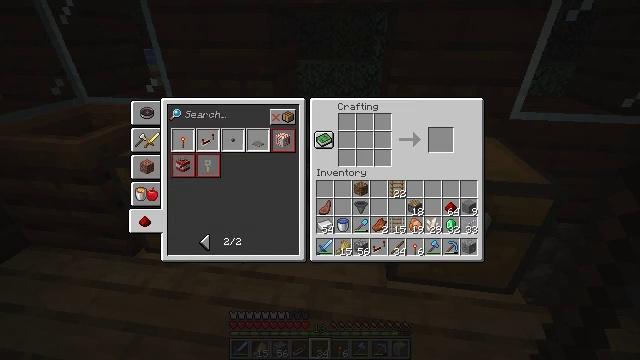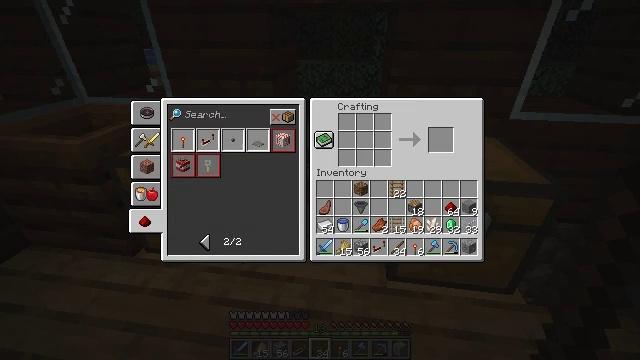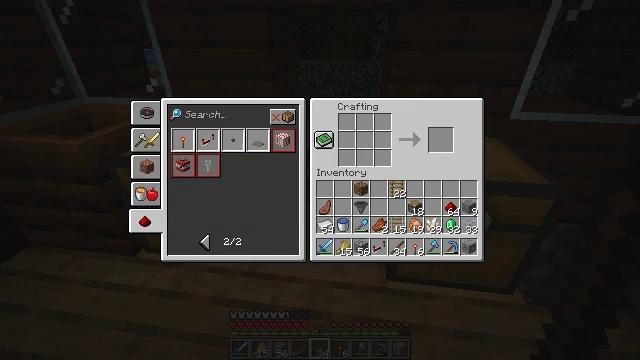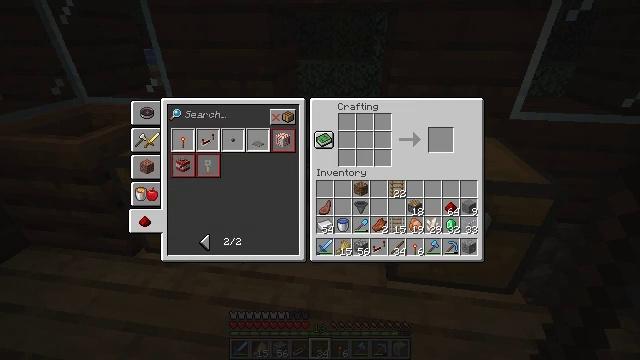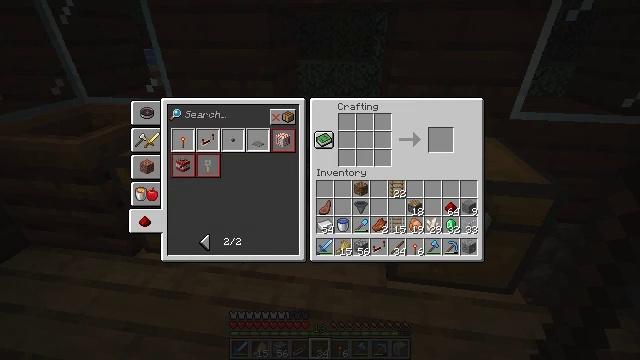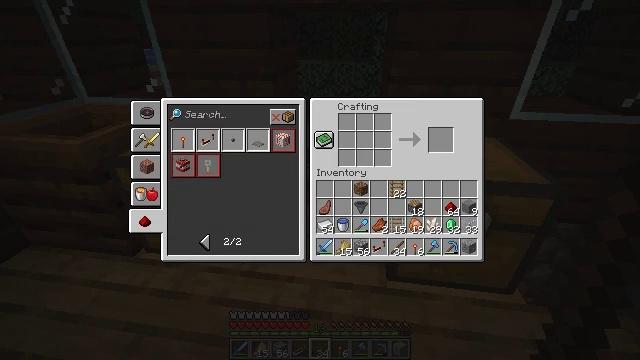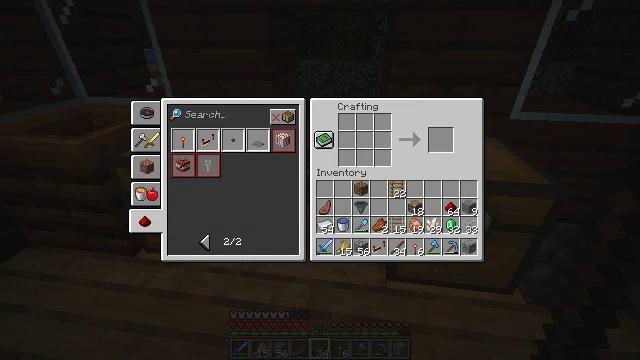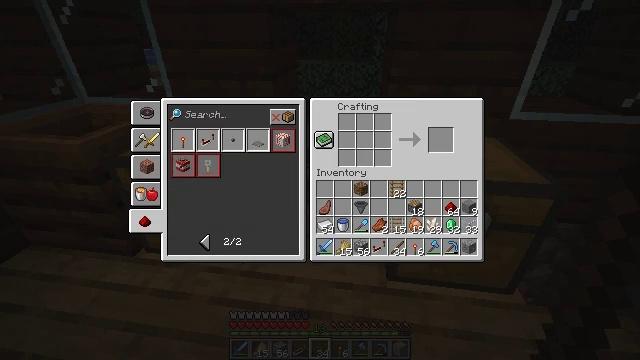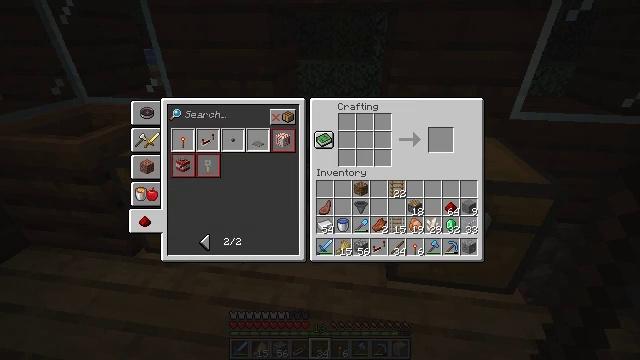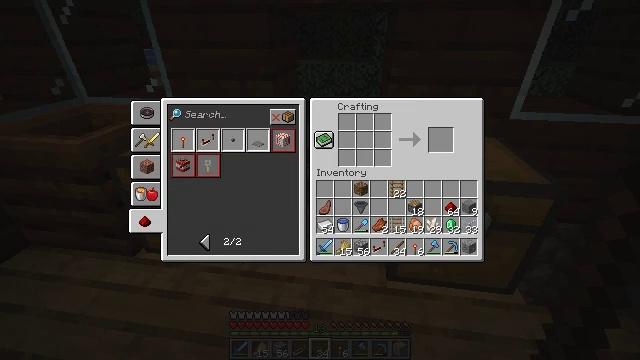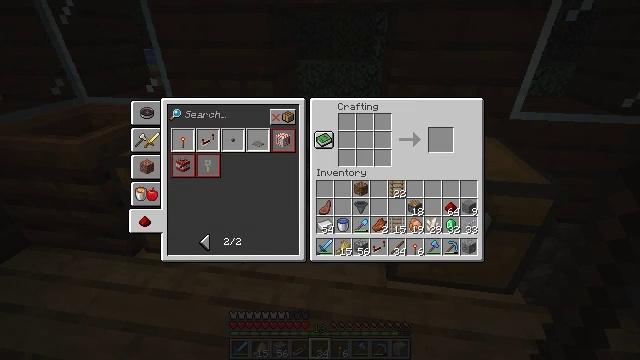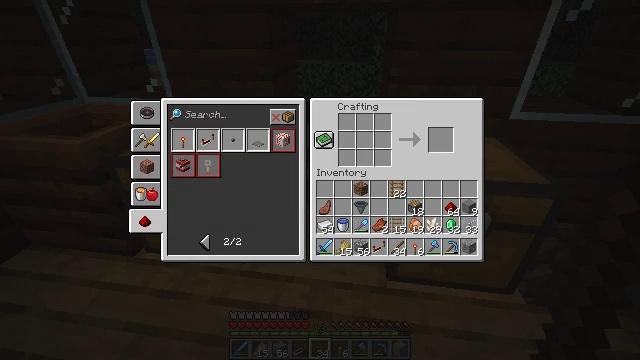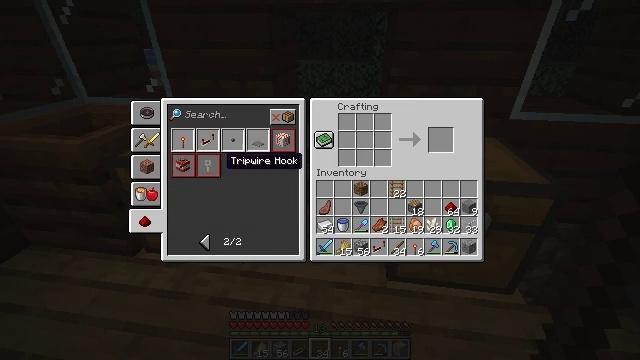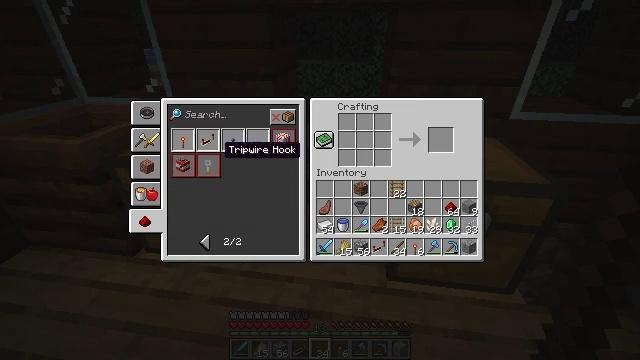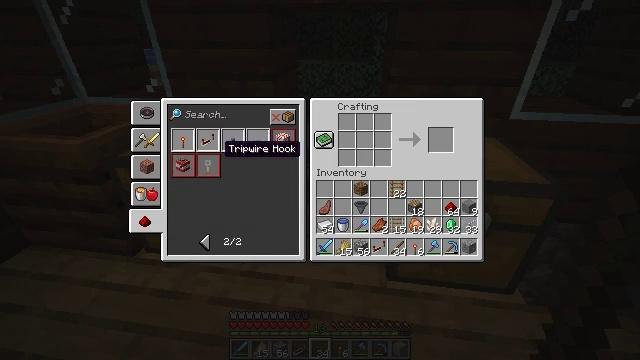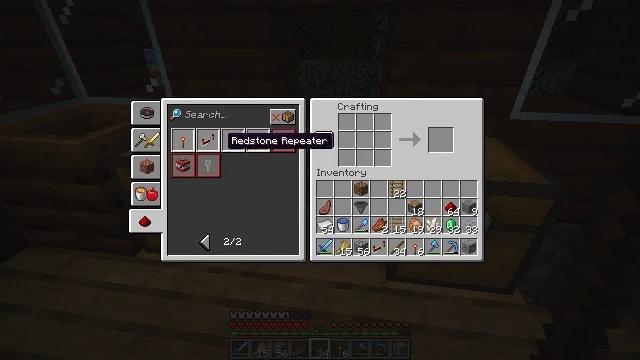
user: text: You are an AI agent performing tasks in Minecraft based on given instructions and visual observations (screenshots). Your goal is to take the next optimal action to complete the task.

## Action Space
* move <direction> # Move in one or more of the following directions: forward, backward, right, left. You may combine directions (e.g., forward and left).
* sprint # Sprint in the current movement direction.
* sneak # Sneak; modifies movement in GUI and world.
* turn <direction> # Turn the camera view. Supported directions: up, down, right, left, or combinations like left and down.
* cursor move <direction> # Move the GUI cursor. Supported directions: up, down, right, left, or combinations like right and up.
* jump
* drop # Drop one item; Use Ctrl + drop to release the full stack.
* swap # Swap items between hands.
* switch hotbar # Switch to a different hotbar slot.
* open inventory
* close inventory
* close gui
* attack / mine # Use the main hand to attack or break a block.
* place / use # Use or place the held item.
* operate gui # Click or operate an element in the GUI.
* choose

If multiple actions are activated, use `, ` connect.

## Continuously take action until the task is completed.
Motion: motion action
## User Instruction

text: Put materials in the crafting grid to create a repeater.
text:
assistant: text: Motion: operate gui
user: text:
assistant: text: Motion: operate gui
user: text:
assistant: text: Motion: no_op
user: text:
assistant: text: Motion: no_op
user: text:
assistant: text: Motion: no_op
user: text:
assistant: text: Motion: no_op
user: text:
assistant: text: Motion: no_op
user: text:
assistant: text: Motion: no_op
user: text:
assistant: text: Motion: no_op
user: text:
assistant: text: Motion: cursor move left and up
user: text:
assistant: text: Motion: cursor move left and up
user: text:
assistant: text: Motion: sneak, cursor move left and up
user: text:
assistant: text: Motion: sneak, cursor move up
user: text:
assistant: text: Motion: sneak
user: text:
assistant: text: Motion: sneak, cursor move up
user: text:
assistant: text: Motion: sneak
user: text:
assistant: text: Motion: sneak
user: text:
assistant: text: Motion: sneak
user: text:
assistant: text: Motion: sneak
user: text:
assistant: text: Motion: sneak
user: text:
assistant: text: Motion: sneak, operate gui
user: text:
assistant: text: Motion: sneak, operate gui
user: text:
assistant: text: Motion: sneak
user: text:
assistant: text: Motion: sneak
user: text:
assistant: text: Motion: sneak
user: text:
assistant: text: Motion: sneak
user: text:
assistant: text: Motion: sneak, cursor move right and down
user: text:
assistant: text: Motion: sneak, cursor move right
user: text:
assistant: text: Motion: sneak, cursor move right
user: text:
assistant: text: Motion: sneak, cursor move right